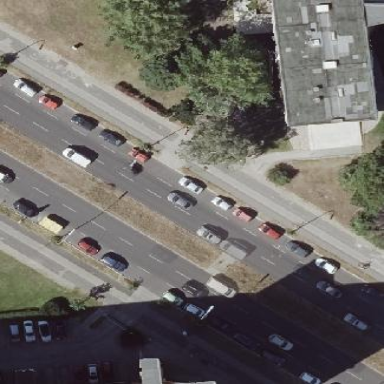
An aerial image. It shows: Parking lane area near the road.